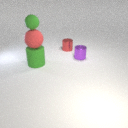
small red metal cylinder behind large green rubber cylinder